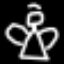
Label: angel